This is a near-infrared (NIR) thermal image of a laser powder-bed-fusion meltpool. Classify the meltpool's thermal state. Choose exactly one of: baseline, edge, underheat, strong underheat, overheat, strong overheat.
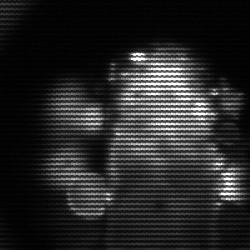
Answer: strong underheat